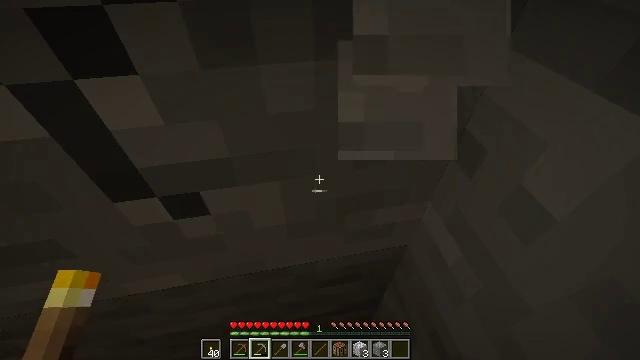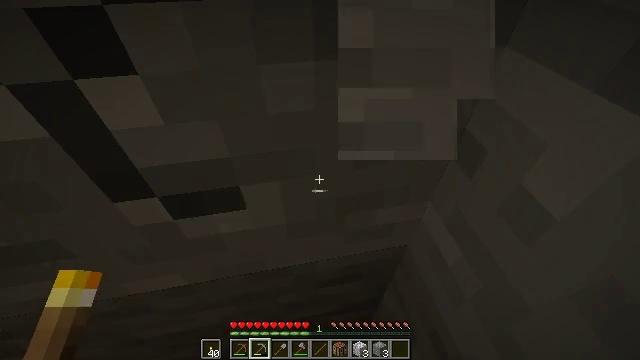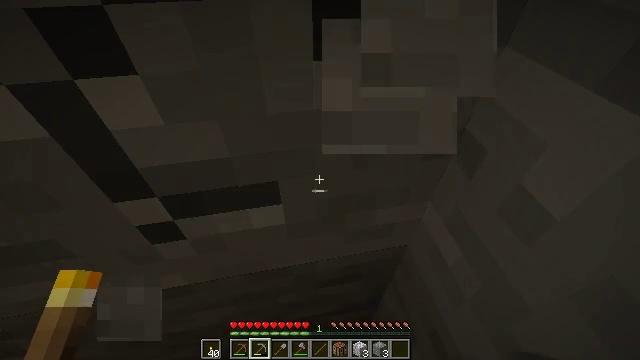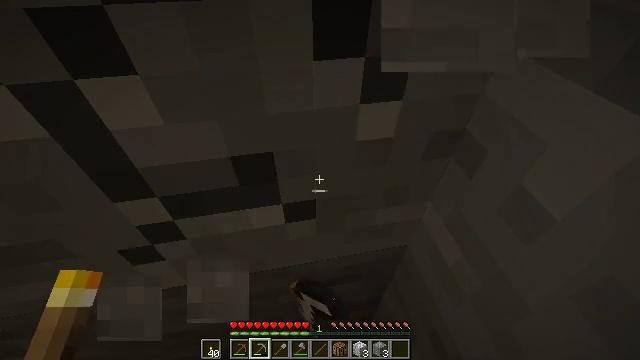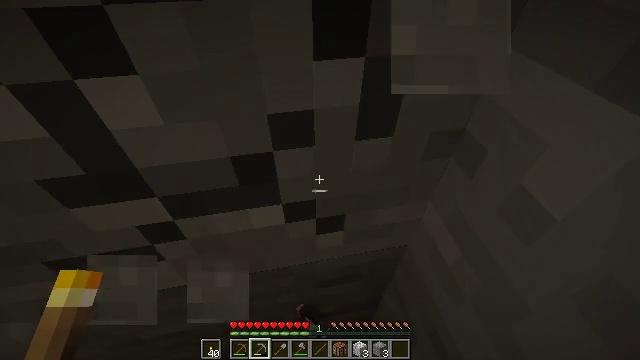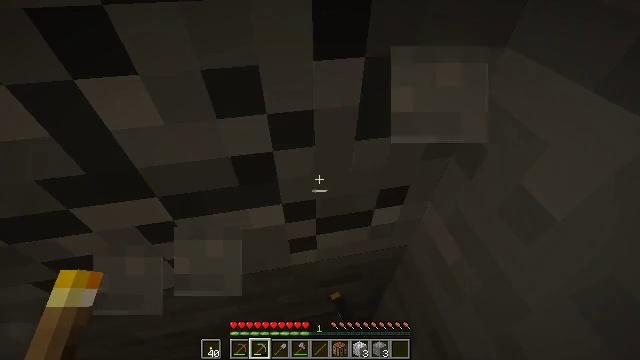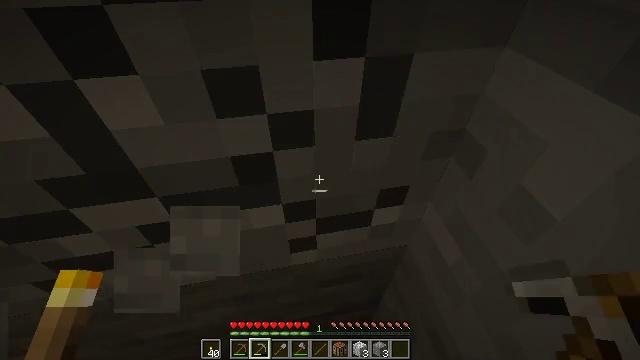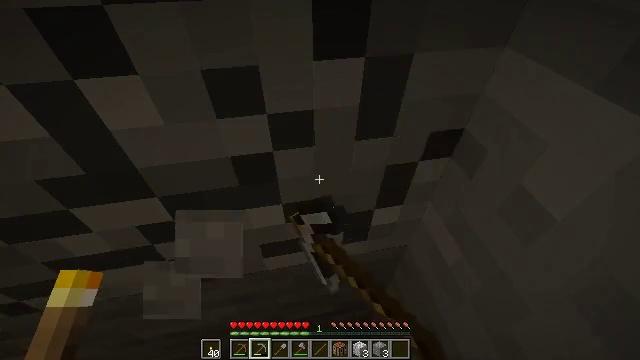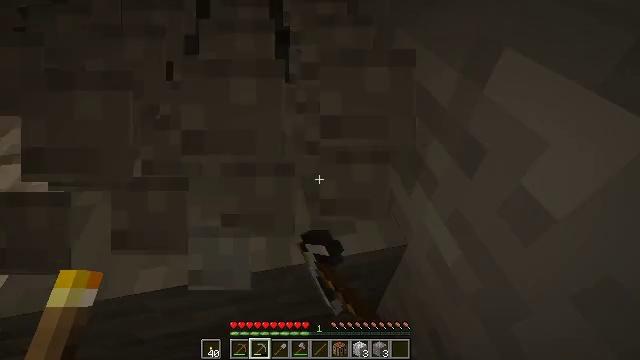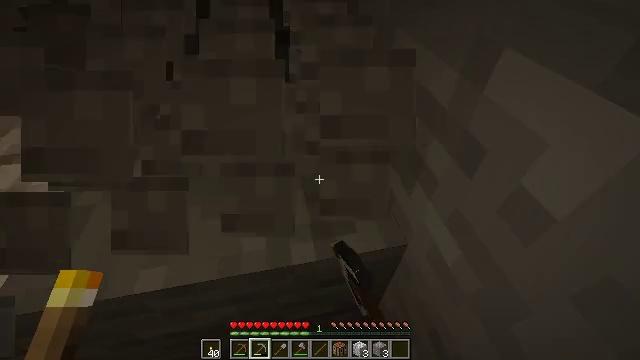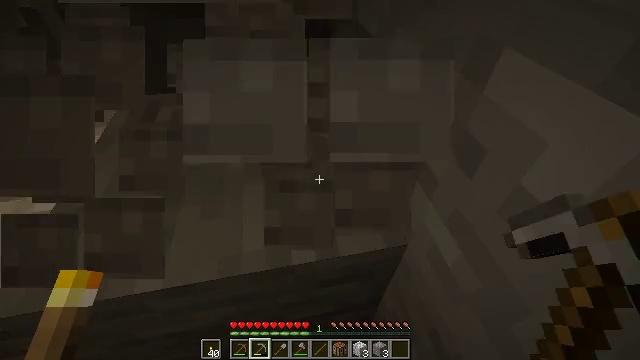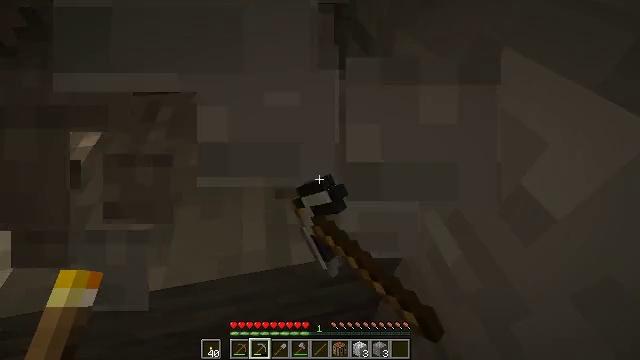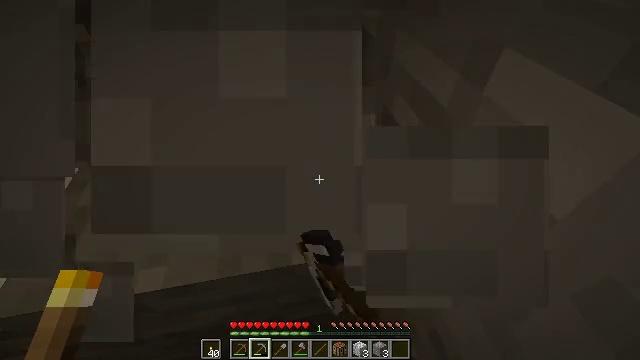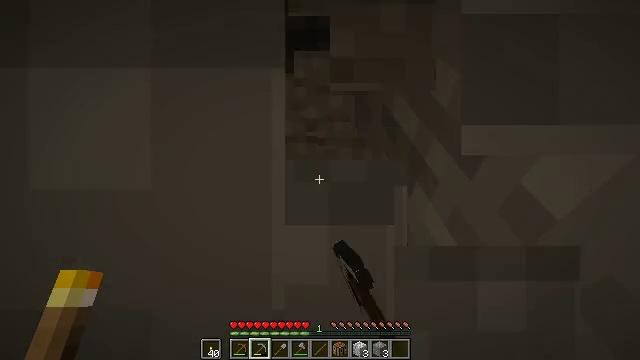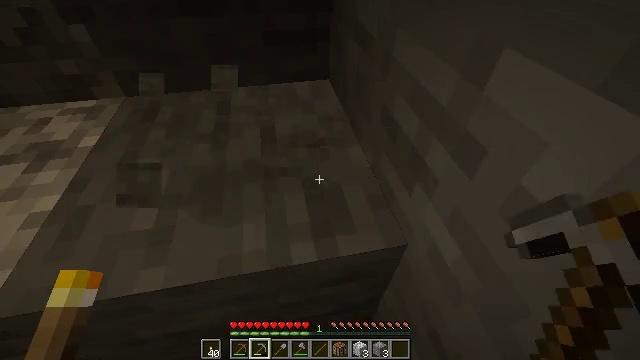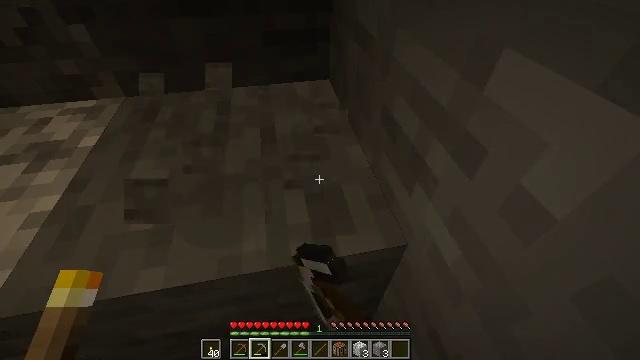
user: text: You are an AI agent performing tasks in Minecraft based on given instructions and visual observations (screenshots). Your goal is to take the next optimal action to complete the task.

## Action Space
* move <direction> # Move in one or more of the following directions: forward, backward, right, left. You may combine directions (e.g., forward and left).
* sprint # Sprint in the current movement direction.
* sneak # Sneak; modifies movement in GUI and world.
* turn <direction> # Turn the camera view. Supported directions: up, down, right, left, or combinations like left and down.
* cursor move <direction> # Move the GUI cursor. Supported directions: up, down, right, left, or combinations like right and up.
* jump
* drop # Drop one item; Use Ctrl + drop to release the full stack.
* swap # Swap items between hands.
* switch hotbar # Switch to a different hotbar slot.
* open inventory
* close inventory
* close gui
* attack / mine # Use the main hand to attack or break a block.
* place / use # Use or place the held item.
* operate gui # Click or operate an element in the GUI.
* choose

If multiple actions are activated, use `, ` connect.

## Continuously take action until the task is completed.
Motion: motion action
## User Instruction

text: Collect stone from the mine.
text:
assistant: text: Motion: attack / mine
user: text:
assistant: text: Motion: attack / mine
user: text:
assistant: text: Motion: attack / mine
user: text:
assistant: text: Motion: attack / mine
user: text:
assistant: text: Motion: attack / mine
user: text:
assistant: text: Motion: attack / mine
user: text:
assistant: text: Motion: attack / mine
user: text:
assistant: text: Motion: attack / mine
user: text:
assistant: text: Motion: attack / mine
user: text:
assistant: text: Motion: attack / mine
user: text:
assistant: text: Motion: attack / mine
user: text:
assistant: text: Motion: attack / mine
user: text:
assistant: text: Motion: attack / mine
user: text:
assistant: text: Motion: attack / mine
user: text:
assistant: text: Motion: attack / mine
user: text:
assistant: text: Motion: attack / mine
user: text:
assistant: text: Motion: attack / mine
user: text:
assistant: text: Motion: attack / mine
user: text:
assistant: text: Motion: attack / mine
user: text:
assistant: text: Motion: attack / mine
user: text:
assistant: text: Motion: turn down, attack / mine
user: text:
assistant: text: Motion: turn down, attack / mine
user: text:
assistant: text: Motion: turn down, attack / mine
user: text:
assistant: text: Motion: attack / mine
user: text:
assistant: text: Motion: attack / mine
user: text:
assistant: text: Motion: attack / mine
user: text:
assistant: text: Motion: attack / mine
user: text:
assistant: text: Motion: attack / mine
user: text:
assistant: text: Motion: attack / mine
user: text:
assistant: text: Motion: attack / mine